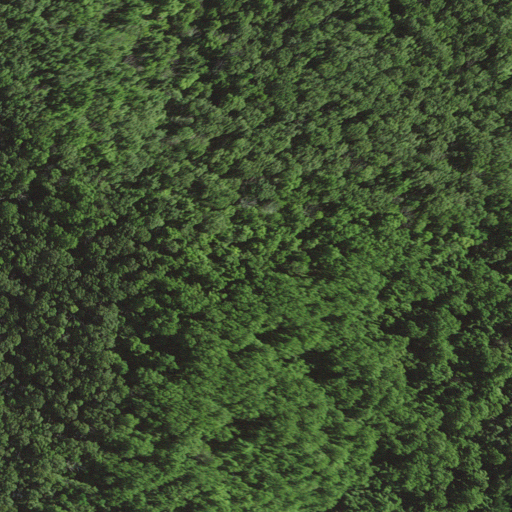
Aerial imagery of mountain in Virginia named Fox Mountain containing deciduous forest and mixed forest